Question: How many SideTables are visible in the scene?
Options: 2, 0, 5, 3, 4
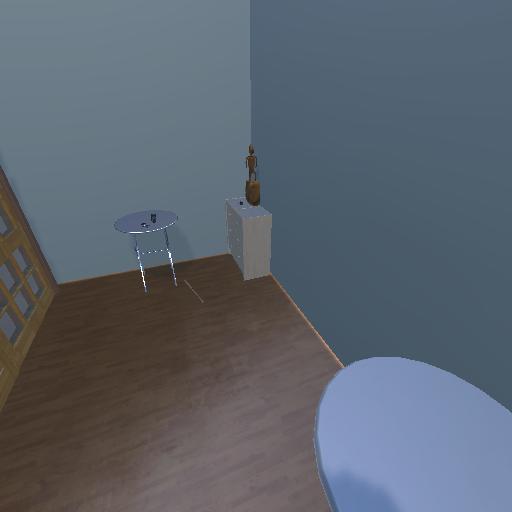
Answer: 2